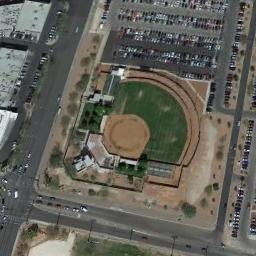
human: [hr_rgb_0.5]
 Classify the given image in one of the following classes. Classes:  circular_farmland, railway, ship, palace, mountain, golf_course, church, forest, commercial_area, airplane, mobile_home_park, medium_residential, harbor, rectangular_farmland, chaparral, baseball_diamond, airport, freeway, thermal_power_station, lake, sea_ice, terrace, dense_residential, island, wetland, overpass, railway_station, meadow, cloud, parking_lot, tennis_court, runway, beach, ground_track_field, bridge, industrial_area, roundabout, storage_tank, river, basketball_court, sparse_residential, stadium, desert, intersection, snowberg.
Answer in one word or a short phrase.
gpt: baseball_diamond